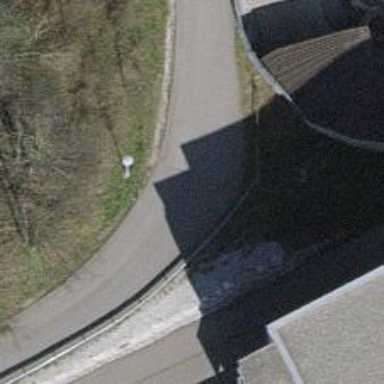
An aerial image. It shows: Asphalt service road.